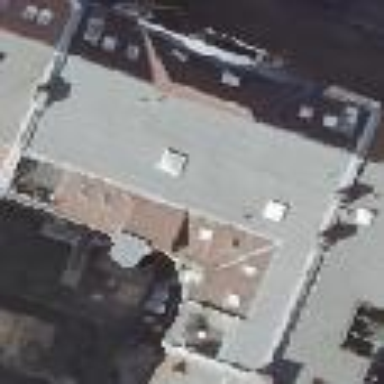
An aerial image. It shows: Residential apartments with double saltbox roof shape.